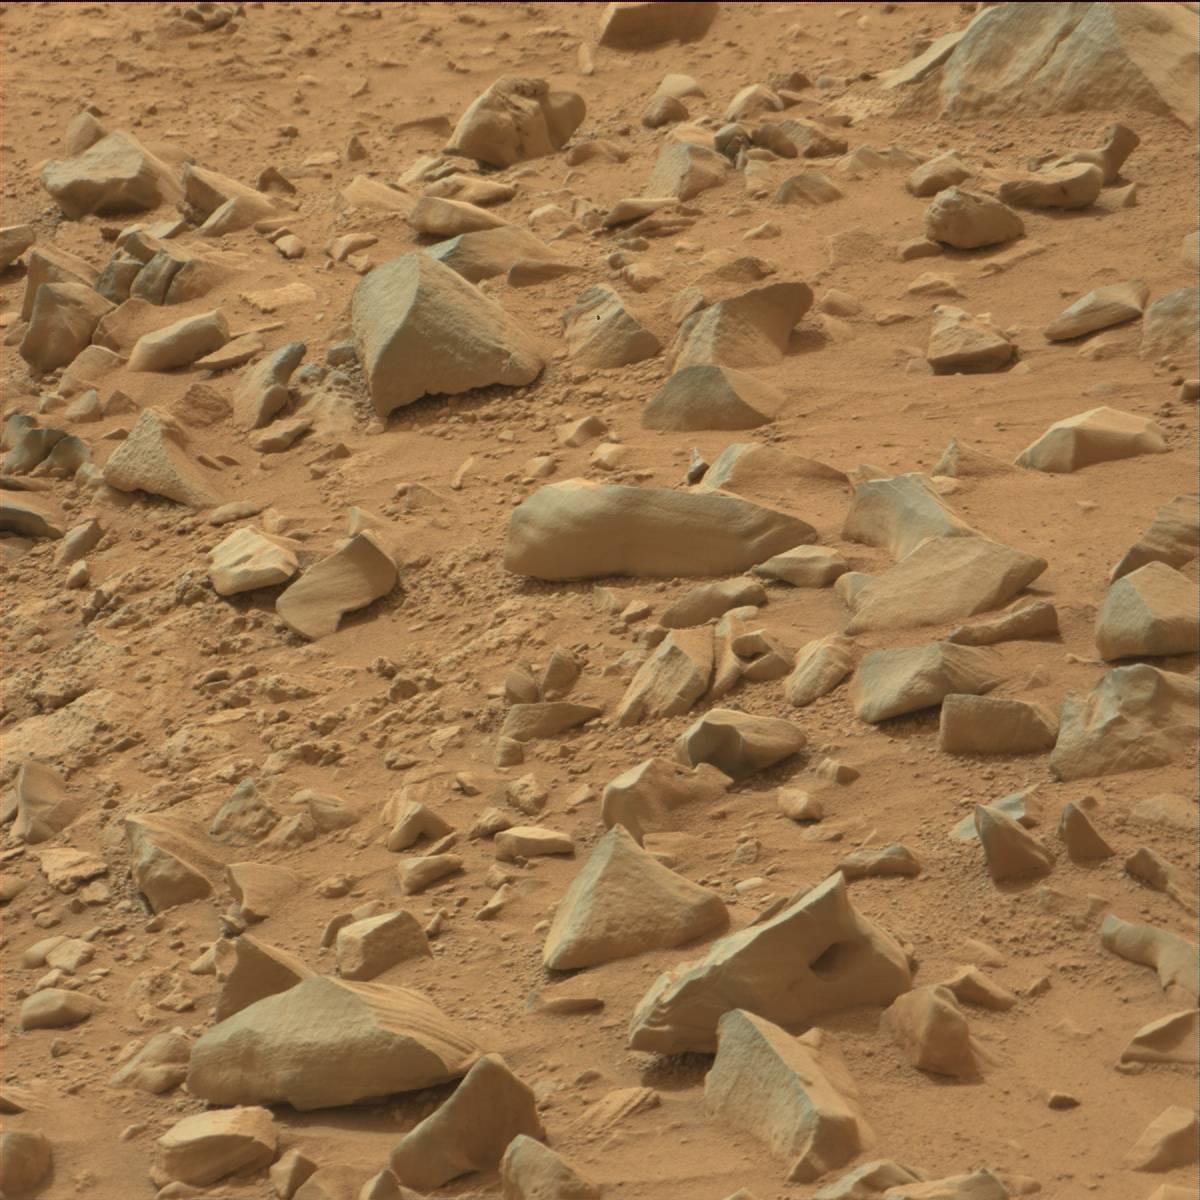
Terrain classes present: Bedrock, Rock, Sand / Soil